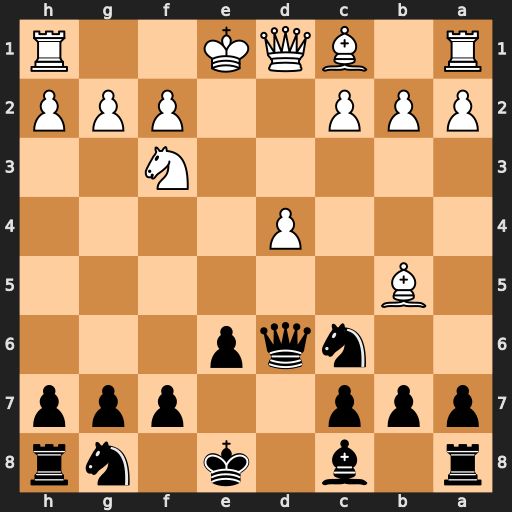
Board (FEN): r1b1k1nr/ppp2ppp/2nqp3/1B6/3P4/5N2/PPP2PPP/R1BQK2R
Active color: b
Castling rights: KQkq
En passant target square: -
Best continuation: Qb4+ Qd2 Qxb5